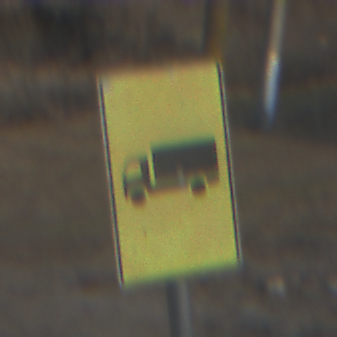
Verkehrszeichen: KFZZulaessigeGesamtmasse3Komma5TOhnePfeilsymbol
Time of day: SunriseSunset
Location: Outdoor (Suburban)
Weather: PartlyCloudy
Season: Winter
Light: Natural